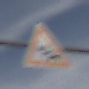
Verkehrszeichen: Stau
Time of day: Midday
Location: Outdoor (Nature)
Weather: PartlyCloudy
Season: NotSpecified
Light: Natural